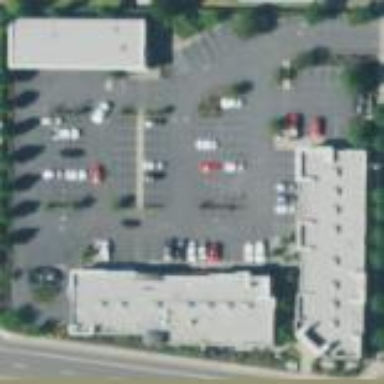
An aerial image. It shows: Retail area.